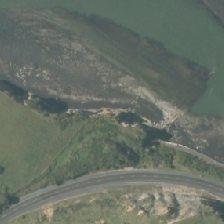
Land cover: low_producing_grassland